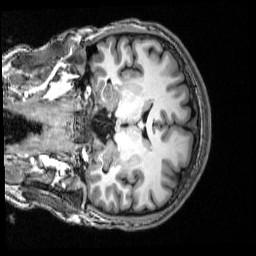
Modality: T1w
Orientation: coronal
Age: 23
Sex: male
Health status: healthy
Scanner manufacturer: siemens
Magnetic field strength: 3 T
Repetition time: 2.53 s
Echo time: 0.00339 s